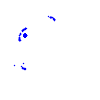
Particle: pion